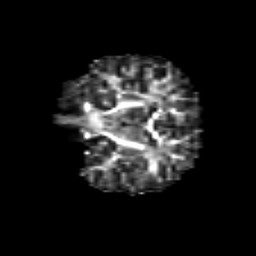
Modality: FA
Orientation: coronal
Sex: female
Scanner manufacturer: siemens
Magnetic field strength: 3 T
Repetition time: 5 s
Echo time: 0.071 s